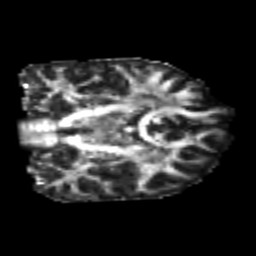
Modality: FA
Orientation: coronal
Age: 25
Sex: female
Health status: healthy
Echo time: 0.074 s